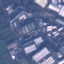
Land use / land cover: Industrial